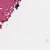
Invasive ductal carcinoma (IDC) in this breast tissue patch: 0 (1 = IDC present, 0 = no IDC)